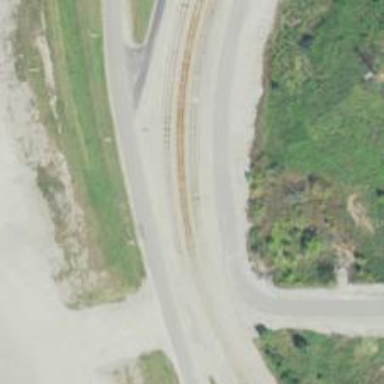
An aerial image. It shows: Railway siding with rails.